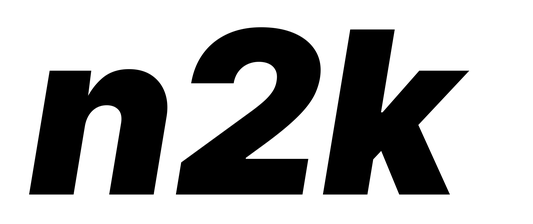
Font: Inter-Italic_Black_Italic